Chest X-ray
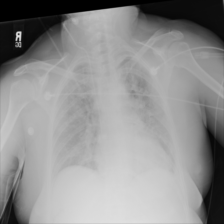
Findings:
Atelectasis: negative
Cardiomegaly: negative
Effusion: negative
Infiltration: negative
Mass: negative
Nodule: negative
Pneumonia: negative
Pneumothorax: negative
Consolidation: negative
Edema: negative
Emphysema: negative
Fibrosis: negative
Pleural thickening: negative
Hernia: negative